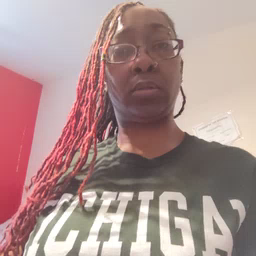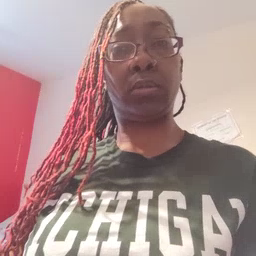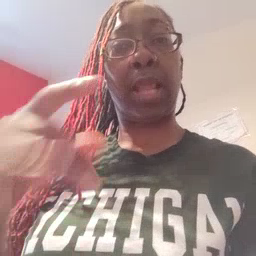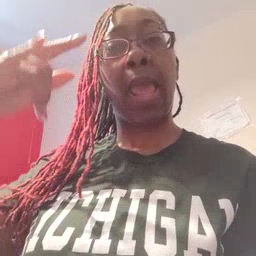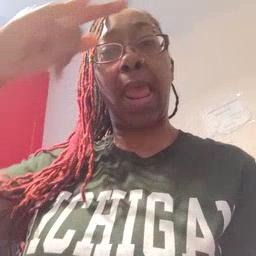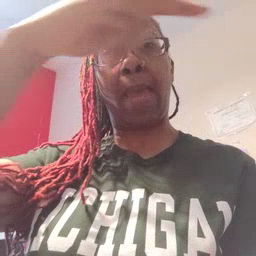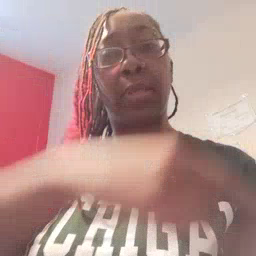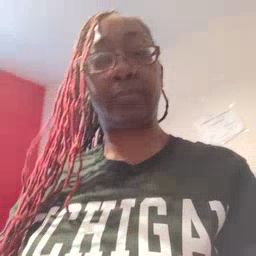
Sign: airplane